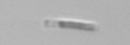
Label: Bacillariophyceae